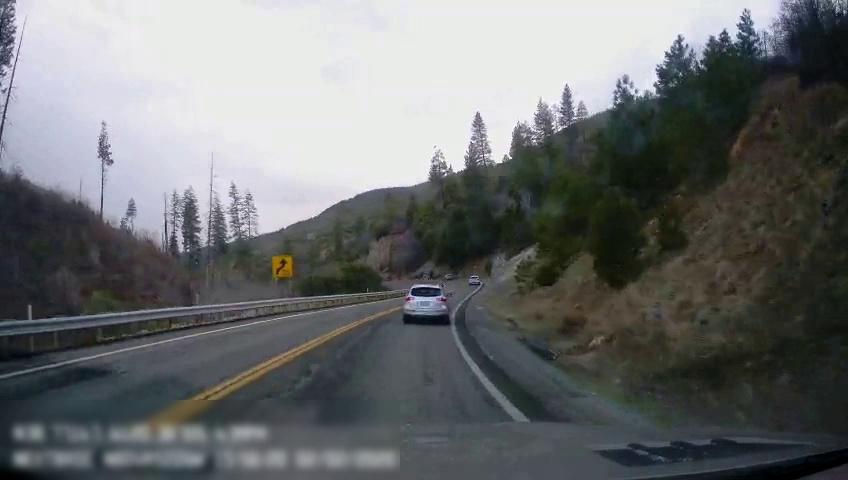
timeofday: Day
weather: Cloudy
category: Drivable Space
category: Vehicles | Car
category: Vehicles | SUV
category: Lanes | Current Lane
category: Lanes | Current Lane
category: Lanes | Opposite Lane
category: Traffic | Signs